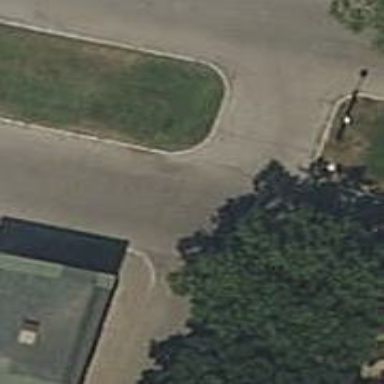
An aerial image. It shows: Footway with concrete surface.